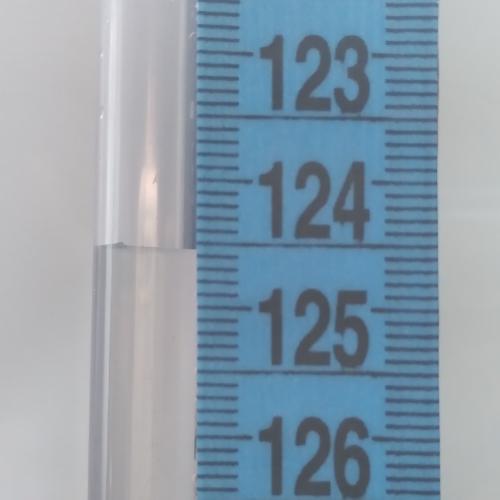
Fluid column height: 124.6 cm